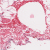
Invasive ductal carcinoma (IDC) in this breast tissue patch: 0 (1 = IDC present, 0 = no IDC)